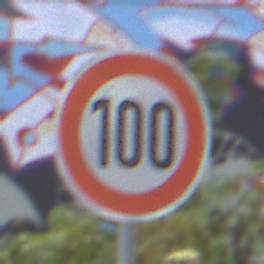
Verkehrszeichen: Geschwindigkeit100
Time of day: MorningAfternoon
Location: Outdoor (Urban)
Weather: PartlyCloudy
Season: NotSpecified
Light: Natural